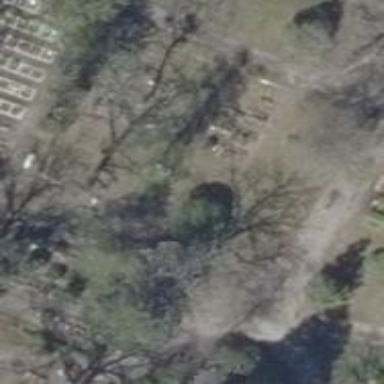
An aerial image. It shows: Historic cemetery with graves marked by tombstones.